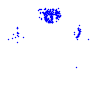
Particle: pion